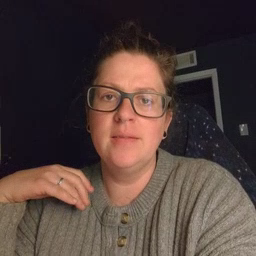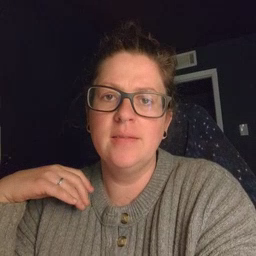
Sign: feet